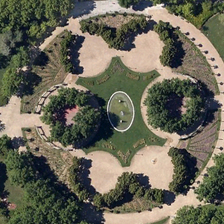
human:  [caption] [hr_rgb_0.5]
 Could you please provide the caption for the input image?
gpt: the roads are arranged in geometric shapes .

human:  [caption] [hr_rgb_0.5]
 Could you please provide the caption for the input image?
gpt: many green trees are around a circle square with some green trees .

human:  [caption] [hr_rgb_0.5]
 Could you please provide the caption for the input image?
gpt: many trees are arranged in interesting patterns .

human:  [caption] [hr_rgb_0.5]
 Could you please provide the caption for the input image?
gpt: many green trees are around a circle square with some green trees .

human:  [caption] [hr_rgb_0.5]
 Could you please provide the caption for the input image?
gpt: many trees are arranged in interesting patterns .